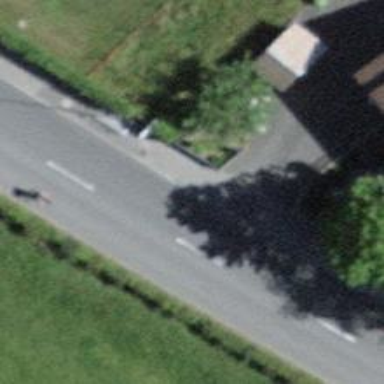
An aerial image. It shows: Hedge acting as barrier.